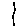
Label: line